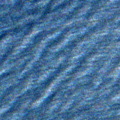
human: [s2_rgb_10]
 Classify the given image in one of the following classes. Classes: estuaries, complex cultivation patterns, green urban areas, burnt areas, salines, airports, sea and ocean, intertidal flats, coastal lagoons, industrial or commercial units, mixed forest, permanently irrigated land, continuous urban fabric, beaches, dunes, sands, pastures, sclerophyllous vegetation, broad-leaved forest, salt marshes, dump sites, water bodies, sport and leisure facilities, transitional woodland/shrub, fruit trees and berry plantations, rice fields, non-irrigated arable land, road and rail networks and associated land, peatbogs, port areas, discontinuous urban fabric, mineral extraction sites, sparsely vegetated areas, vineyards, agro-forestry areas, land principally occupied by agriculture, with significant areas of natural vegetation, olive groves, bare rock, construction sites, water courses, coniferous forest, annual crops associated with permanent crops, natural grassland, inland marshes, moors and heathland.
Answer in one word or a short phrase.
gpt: sea and ocean